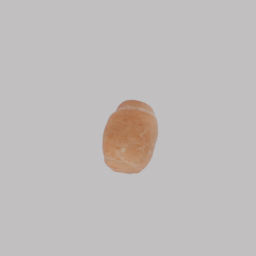
Label: nature